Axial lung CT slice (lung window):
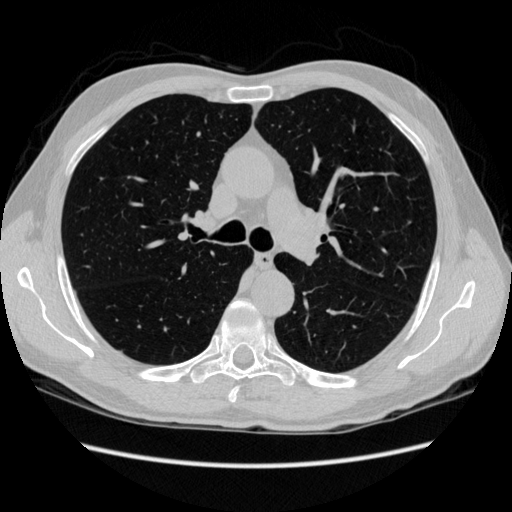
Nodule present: no